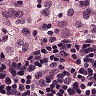
Metastatic tissue present: no